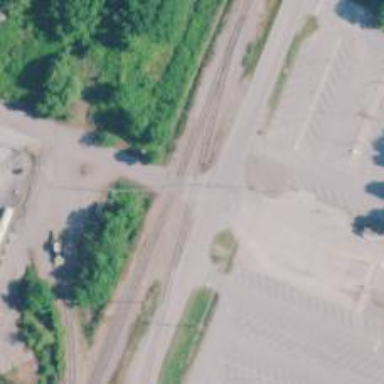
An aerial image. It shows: Level crossing along the railway.